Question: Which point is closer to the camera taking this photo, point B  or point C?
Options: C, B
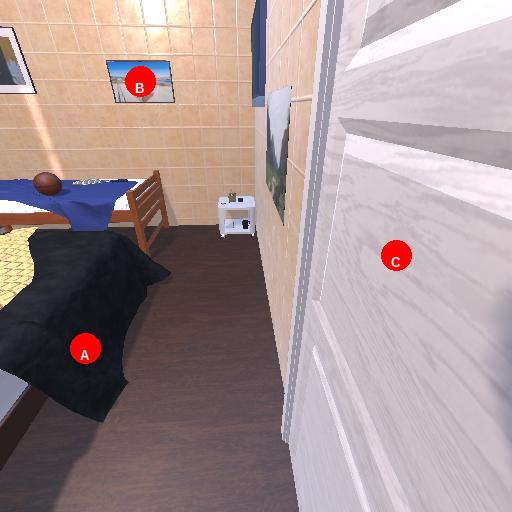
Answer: C